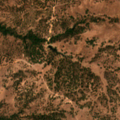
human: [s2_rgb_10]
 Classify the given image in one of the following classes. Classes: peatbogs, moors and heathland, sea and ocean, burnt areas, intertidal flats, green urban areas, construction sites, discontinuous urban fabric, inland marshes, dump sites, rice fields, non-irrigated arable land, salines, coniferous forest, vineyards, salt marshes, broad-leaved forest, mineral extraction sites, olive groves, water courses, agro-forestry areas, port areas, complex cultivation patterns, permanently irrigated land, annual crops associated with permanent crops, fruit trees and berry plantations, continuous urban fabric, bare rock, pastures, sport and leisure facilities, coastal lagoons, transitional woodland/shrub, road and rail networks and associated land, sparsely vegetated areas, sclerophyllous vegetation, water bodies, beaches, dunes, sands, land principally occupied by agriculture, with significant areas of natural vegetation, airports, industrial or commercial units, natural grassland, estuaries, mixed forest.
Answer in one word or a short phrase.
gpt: agro-forestry areas, broad-leaved forest, mixed forest, transitional woodland/shrub